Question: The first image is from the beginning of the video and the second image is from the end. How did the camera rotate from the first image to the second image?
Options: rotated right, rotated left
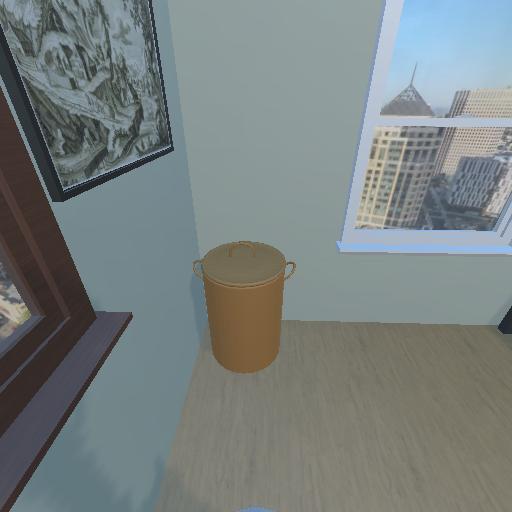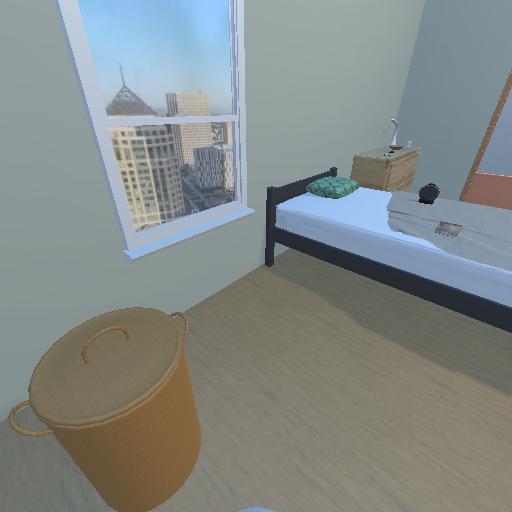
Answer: rotated right